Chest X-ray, PA view. Patient: 51 years old, sex F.
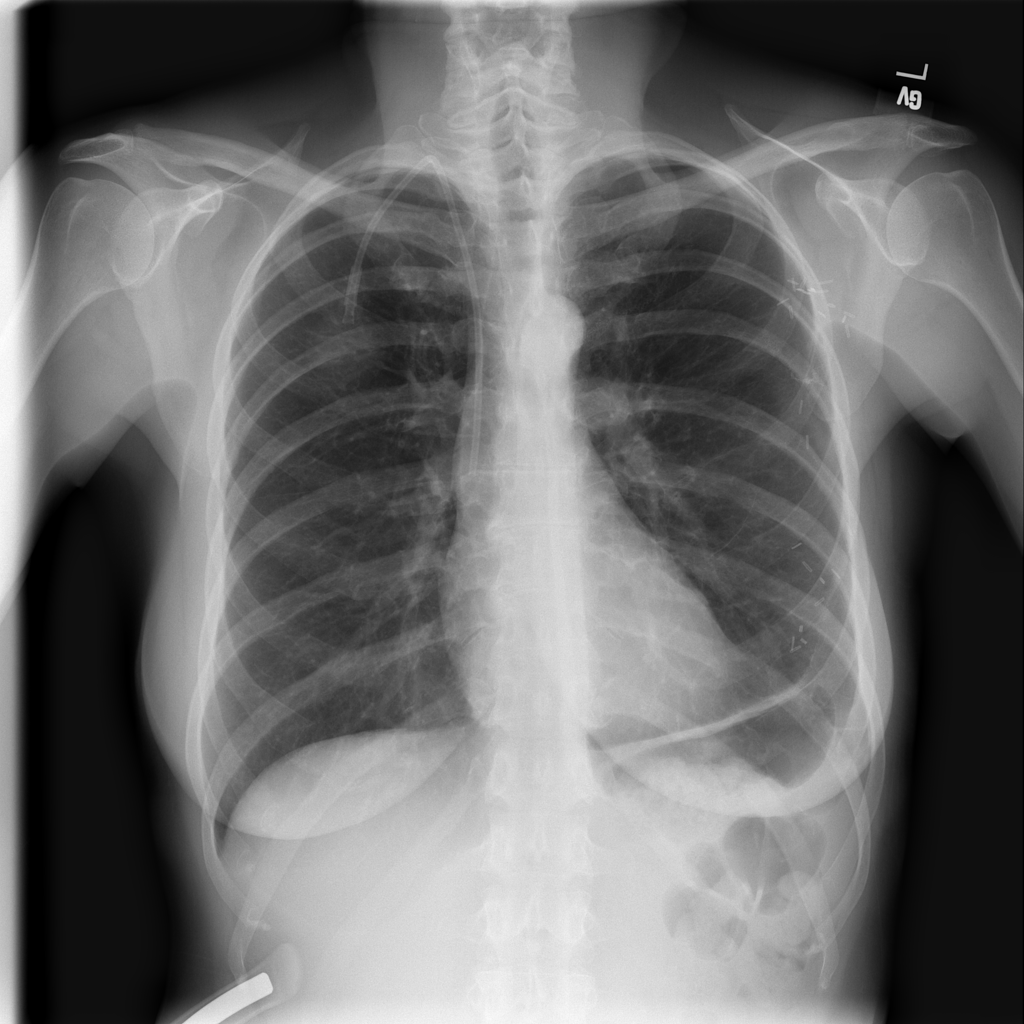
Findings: No Finding